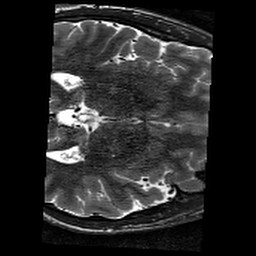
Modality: T2w
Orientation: axial